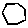
Label: hexagon